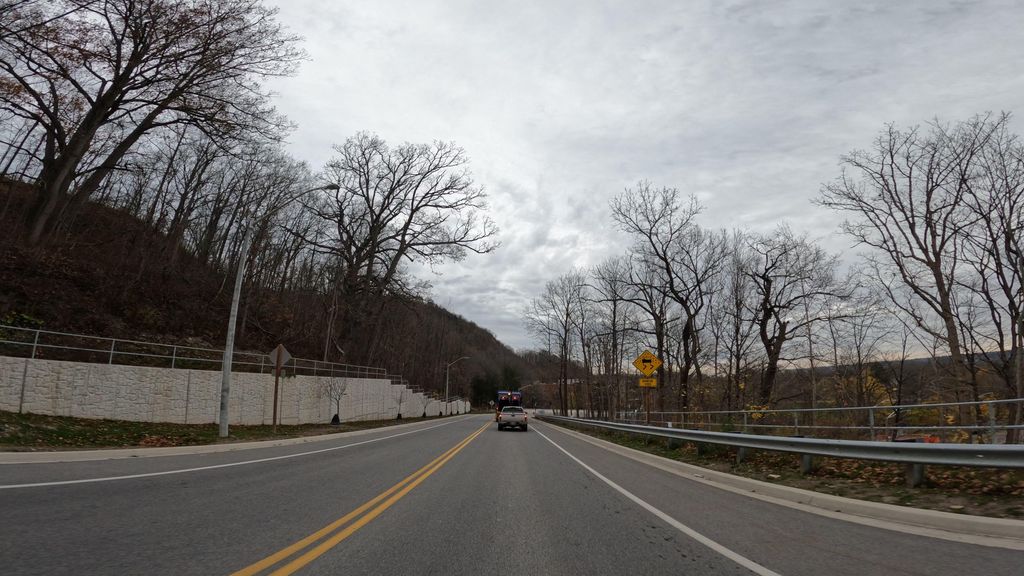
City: hamilton